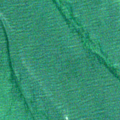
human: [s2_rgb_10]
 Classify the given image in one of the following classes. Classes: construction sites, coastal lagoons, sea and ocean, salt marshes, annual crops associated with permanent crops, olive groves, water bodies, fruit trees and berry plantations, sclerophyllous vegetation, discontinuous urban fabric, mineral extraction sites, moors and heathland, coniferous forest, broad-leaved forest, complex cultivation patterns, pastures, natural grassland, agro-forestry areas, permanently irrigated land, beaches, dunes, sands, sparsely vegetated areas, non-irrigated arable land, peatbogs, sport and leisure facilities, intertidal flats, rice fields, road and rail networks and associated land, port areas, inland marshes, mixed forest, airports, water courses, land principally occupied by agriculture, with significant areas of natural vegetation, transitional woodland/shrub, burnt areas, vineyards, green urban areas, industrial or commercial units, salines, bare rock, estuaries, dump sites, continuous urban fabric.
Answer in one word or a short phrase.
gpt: sea and ocean